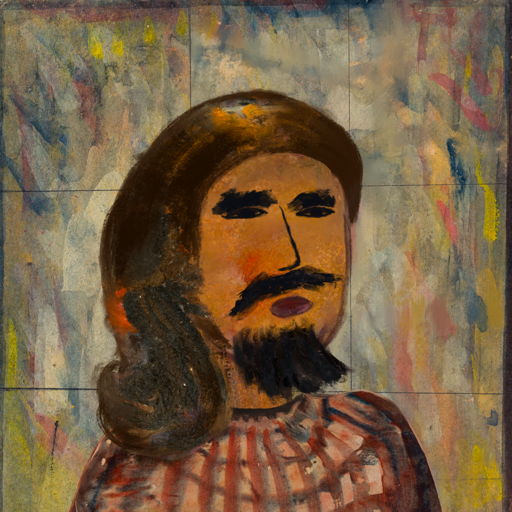
Background: GypsyMother, Head And Neck Side: Pipe, Face Side: Mosgoul, Bust: Orphan, Hair Side: Gypsy_Queen, Head Accessory: Blank, Second Necklace: Blank, Necklace: Blank, Baby: Blank